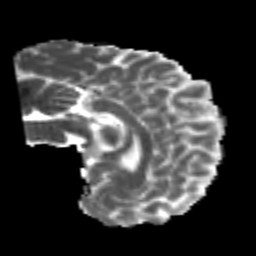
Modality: MD
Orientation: sagittal
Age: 24
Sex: male
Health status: healthy
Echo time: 0.074 s